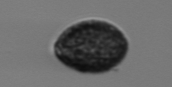
Label: Pseudochattonella_farcimen